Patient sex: M
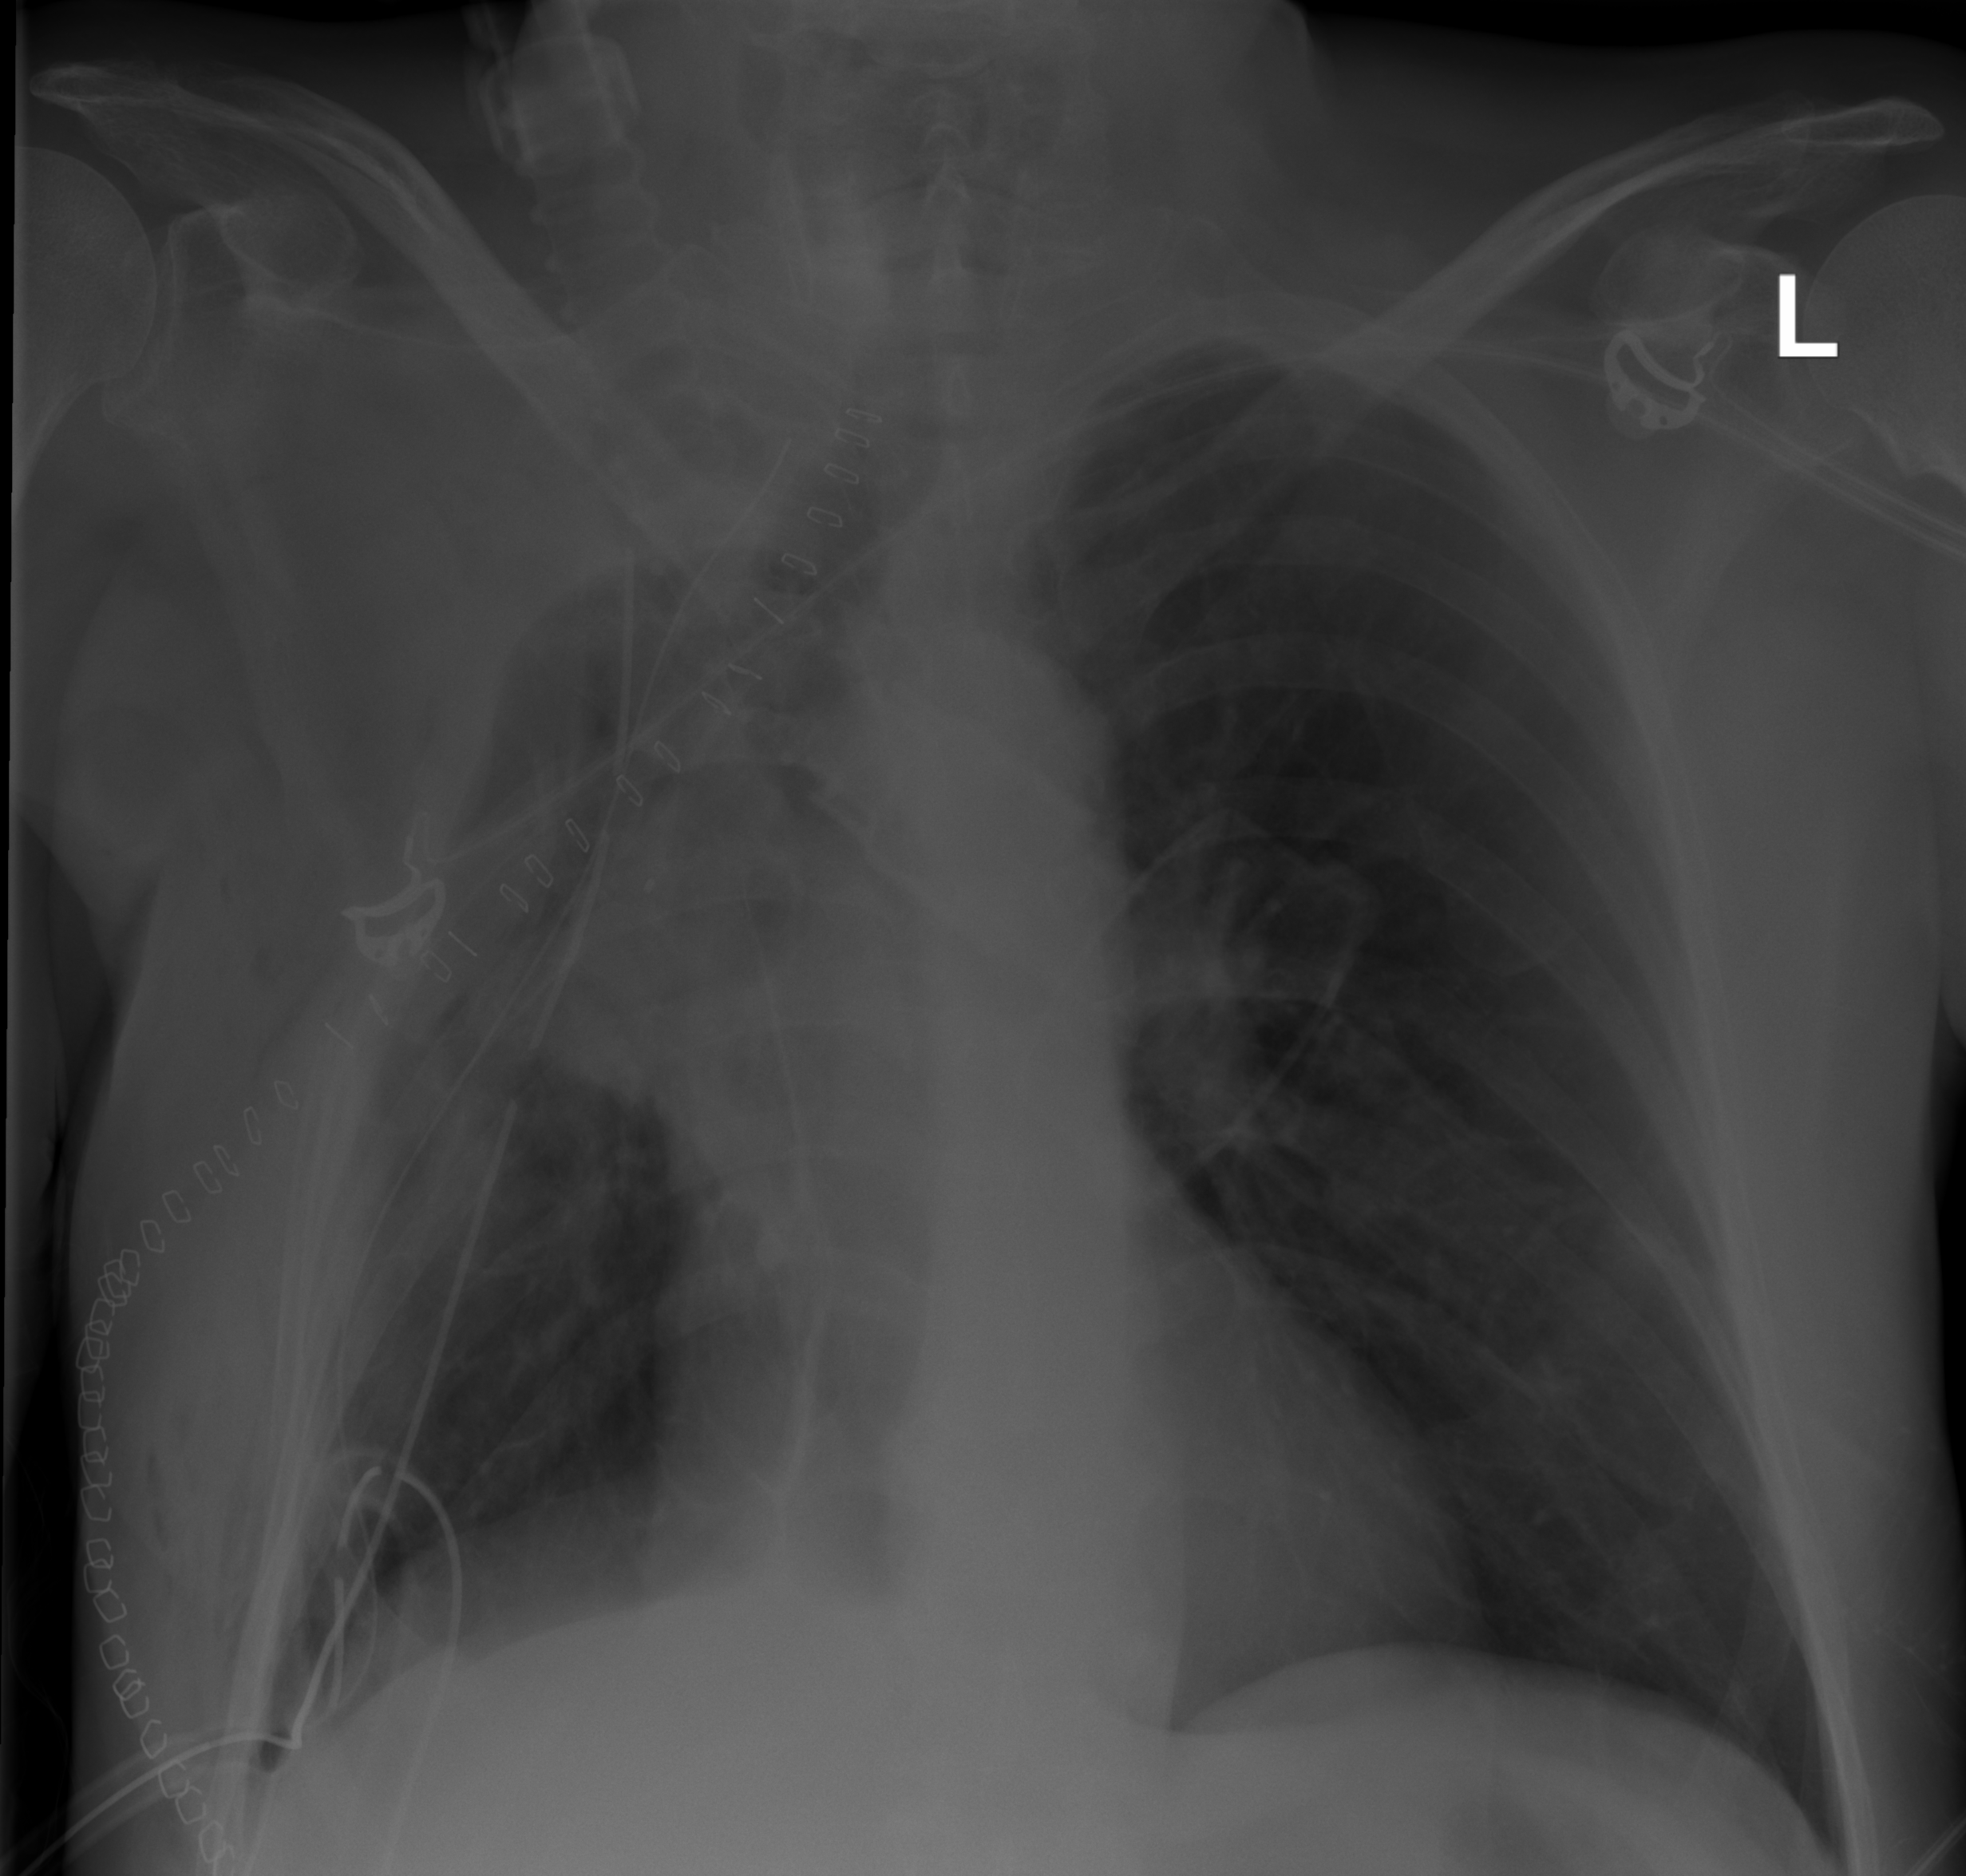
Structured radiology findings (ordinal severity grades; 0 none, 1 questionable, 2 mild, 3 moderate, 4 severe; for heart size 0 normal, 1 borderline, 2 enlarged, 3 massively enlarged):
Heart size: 1
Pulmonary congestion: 0
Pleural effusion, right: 0
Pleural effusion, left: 0
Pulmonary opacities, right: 2
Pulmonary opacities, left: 0
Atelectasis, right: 3
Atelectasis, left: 0